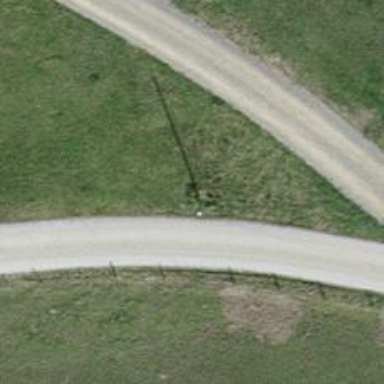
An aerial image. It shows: Minor power line.